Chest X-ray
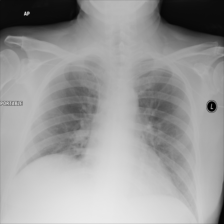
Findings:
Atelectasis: negative
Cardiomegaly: negative
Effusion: negative
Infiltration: negative
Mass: negative
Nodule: negative
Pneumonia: negative
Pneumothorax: negative
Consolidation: negative
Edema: negative
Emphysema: negative
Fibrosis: negative
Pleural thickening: negative
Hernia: negative